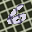
Label: 6